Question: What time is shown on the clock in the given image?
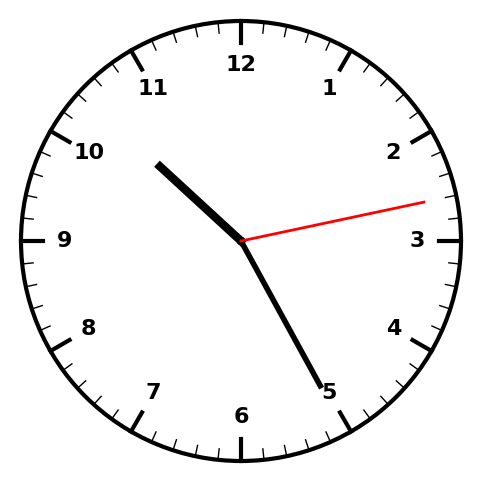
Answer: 10:25:13